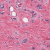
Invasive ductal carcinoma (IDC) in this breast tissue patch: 1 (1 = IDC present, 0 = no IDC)